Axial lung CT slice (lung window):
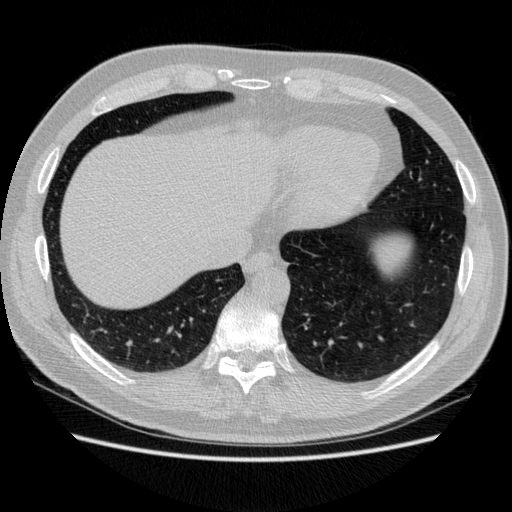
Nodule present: no